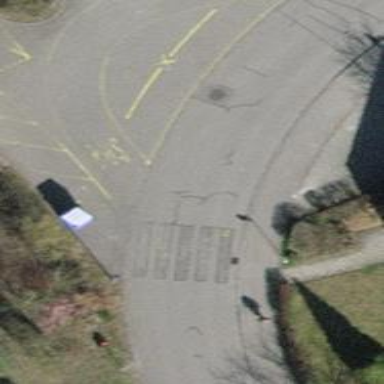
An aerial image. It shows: Crossing on the road.